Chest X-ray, AP view. Patient: 28 years old, sex M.
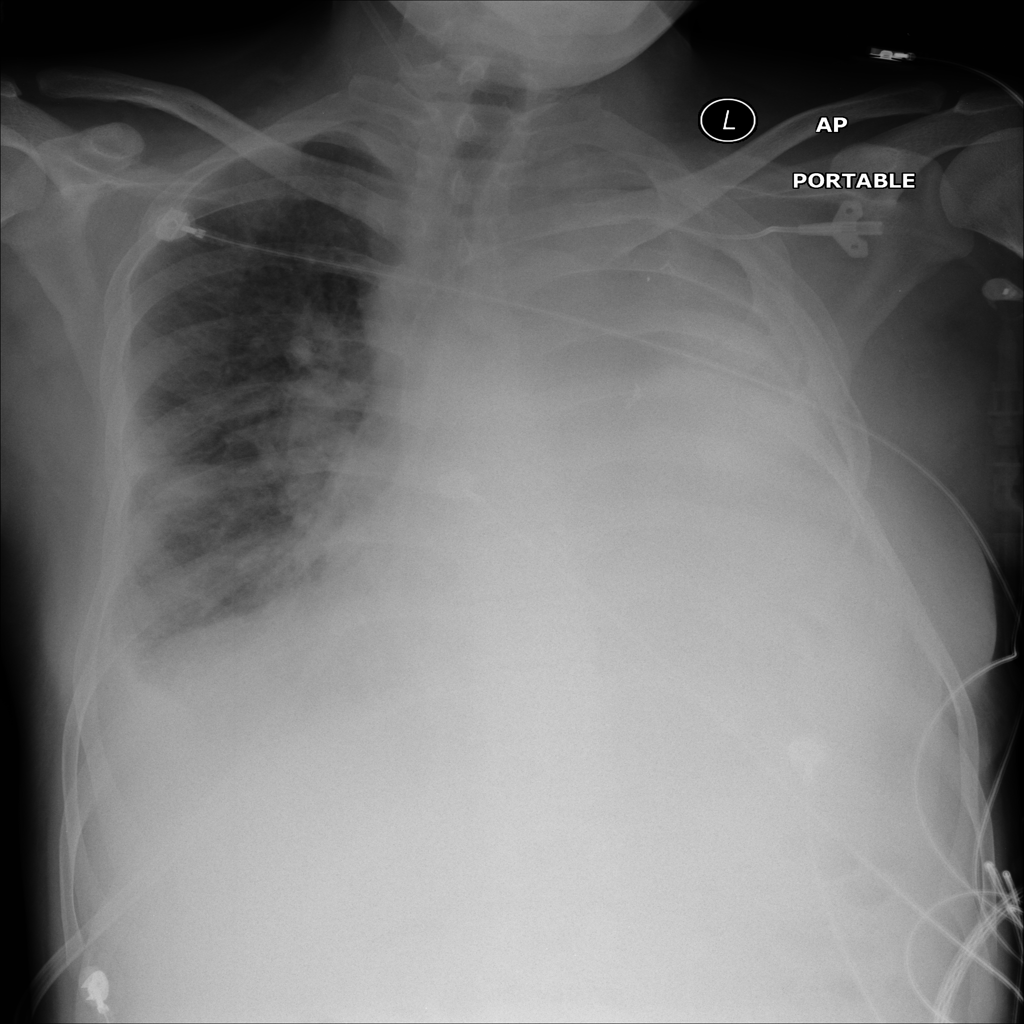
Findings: Effusion